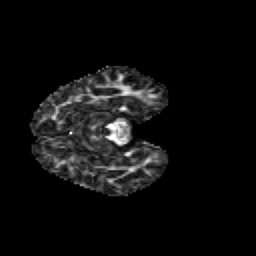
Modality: FA
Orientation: axial
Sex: male
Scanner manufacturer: siemens
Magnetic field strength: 3 T
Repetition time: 5 s
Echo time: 0.071 s